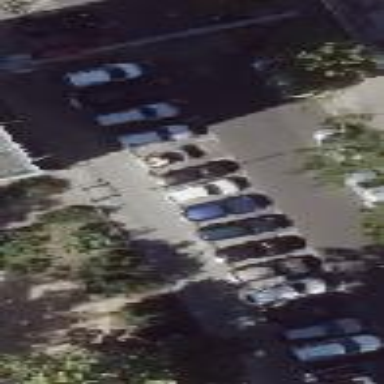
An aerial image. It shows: Parking area with sett surface.